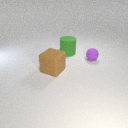
large green rubber cylinder to the right of large brown rubber cube